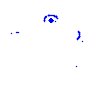
Particle: pion